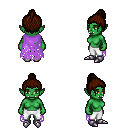
a pixel art fantasy rpg character, female body template, orc, green skin, maroon tattered cape, white pants, brown short topknot hairstyle, metal boots, four views (front, back, left, right), 2x2 character sprite sheet, small pixel art, hard edges, no anti-aliasing